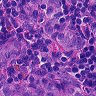
Metastatic tissue present: yes